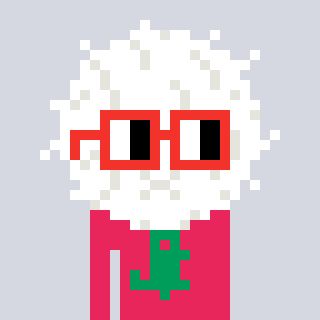
a pixel art character with square red glasses, a cottonball-shaped head and a redpinkish-colored body on a cool background